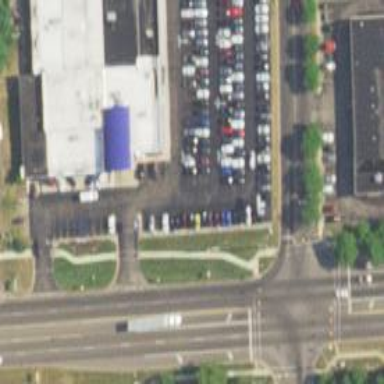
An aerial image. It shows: Building that houses car shop.